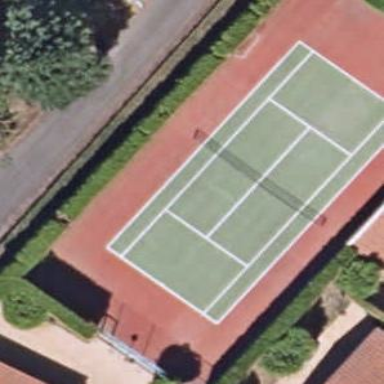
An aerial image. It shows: Tennis court on the leisure land pitch.